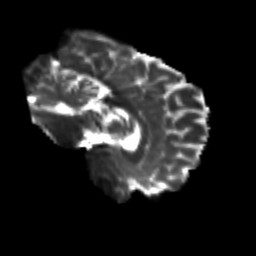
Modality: T2w
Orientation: sagittal
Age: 25
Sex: female
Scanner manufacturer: siemens
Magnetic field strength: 3 T
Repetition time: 3.5 s
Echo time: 0.125 s